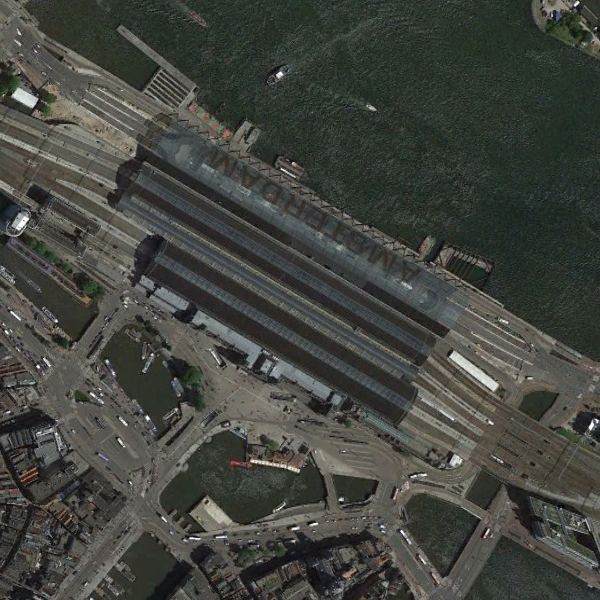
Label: RailwayStation